Interaction volume radius: 5 \u00c5
Interaction volume height: 20 \u00c5
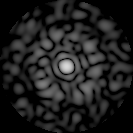
Disorder parameter: 0.8219